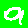
Digit: 9